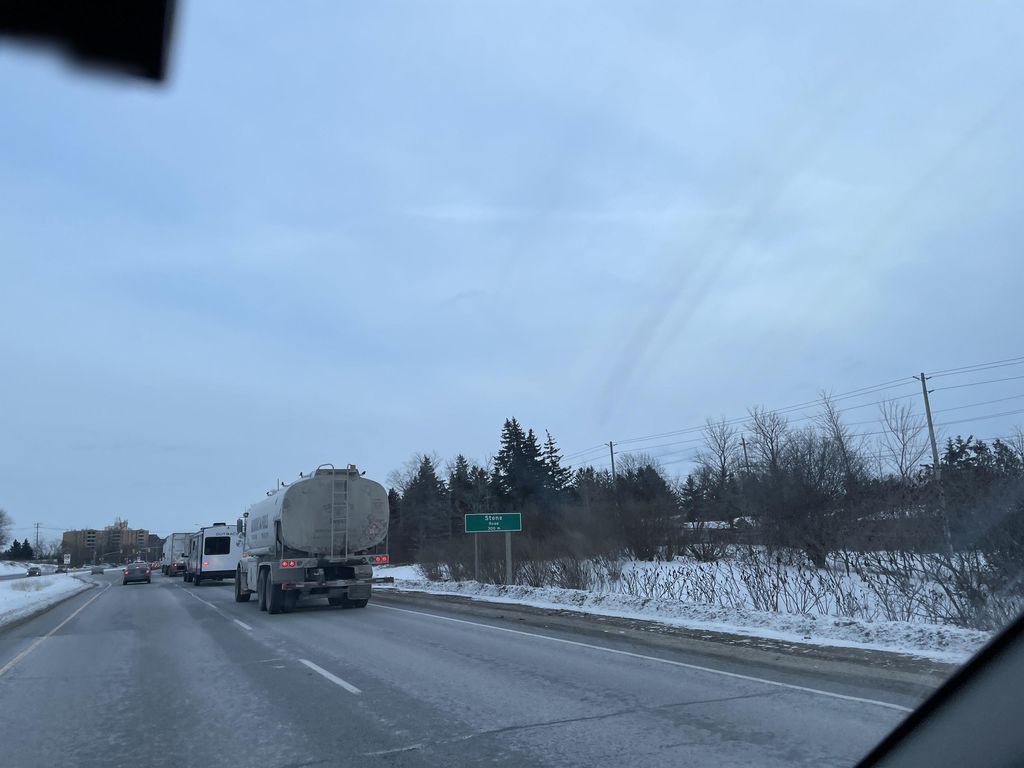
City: kitchener-waterloo